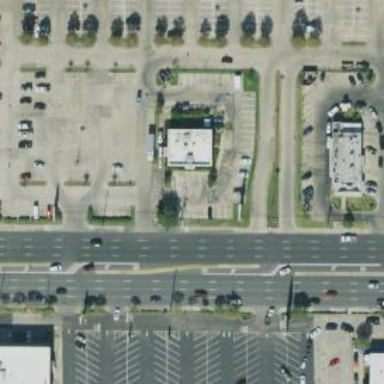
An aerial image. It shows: Parking space.